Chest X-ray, PA view. Patient: 65 years old, sex M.
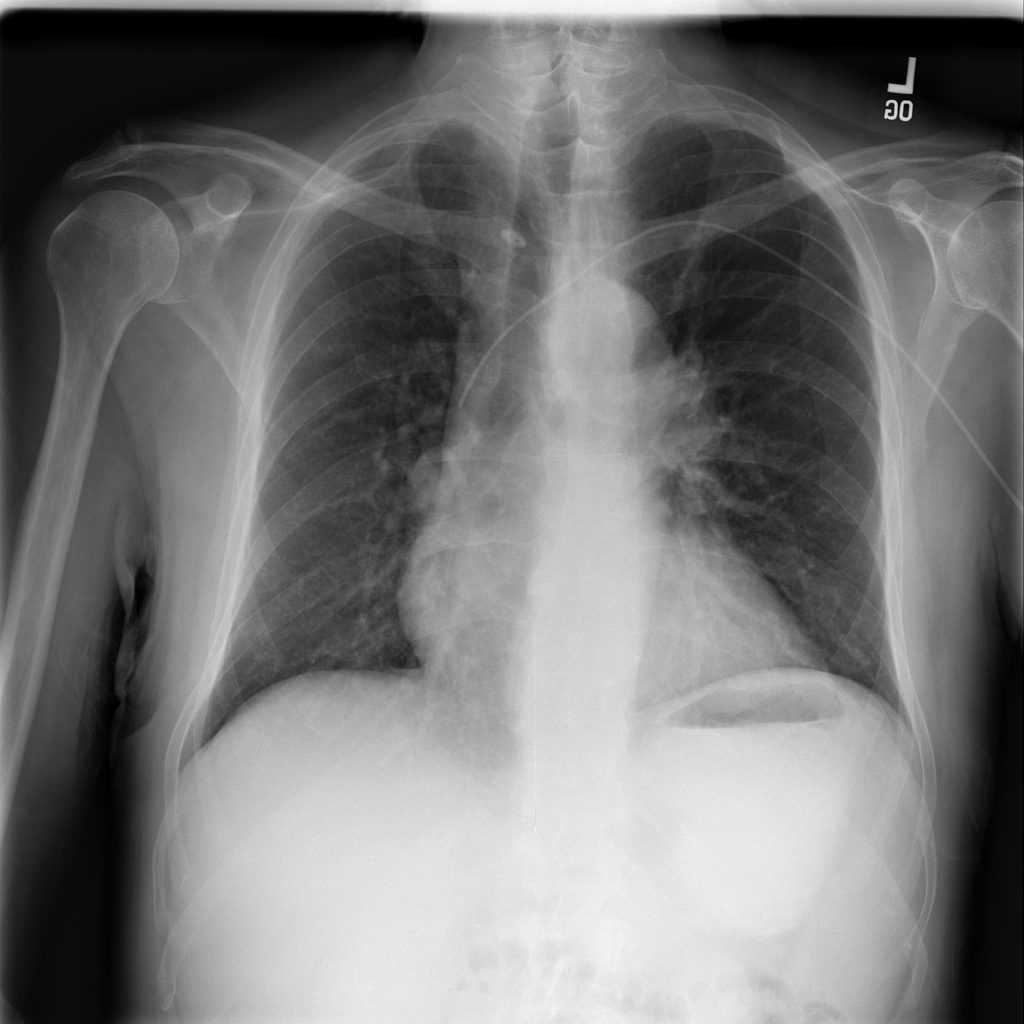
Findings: Cardiomegaly